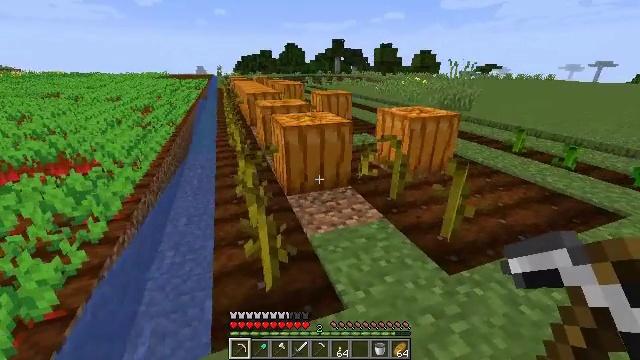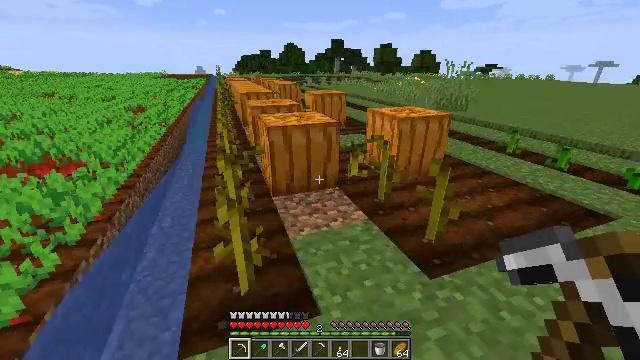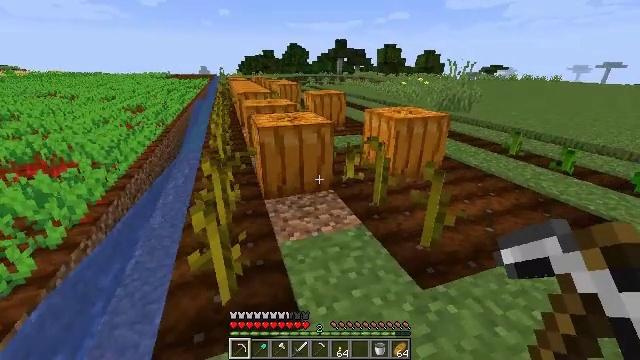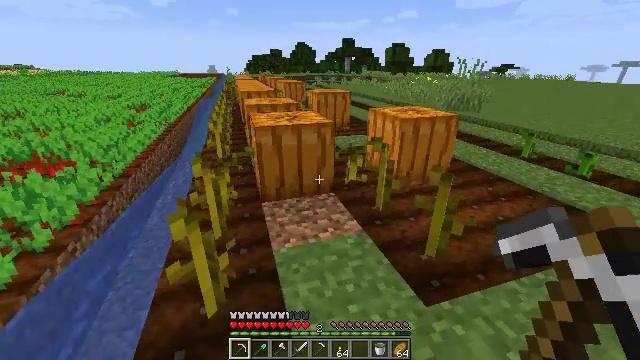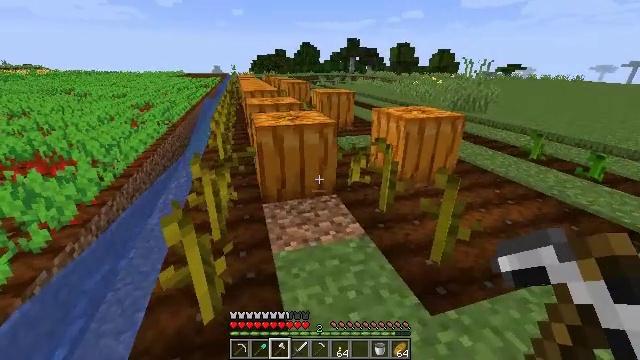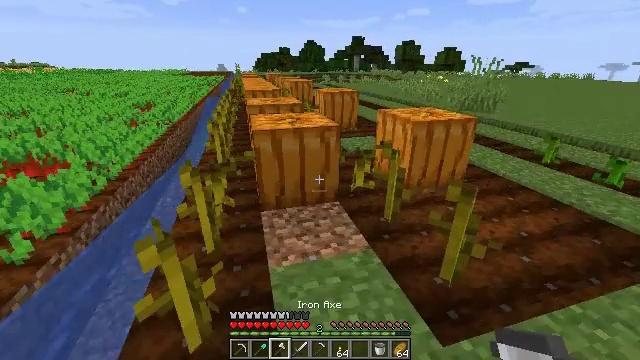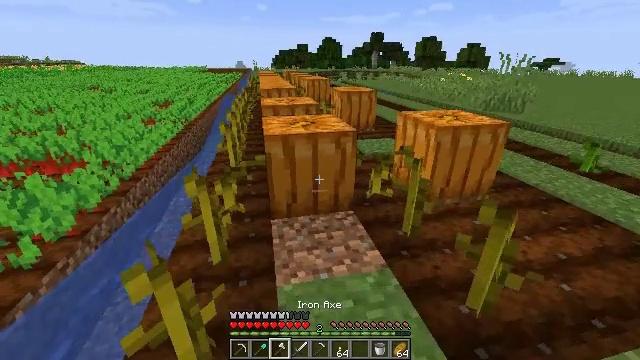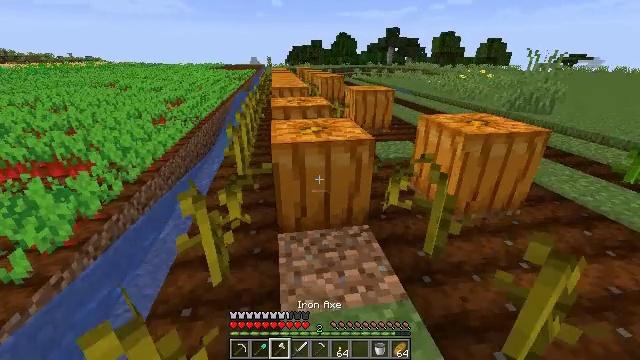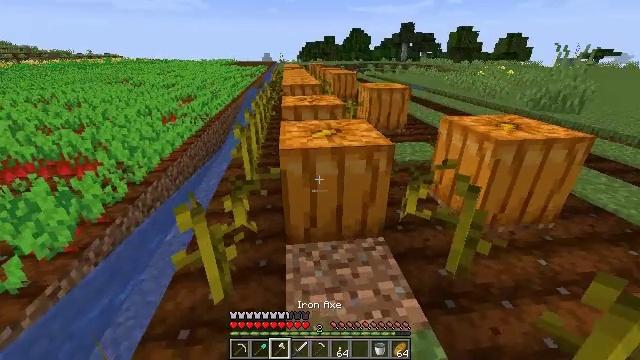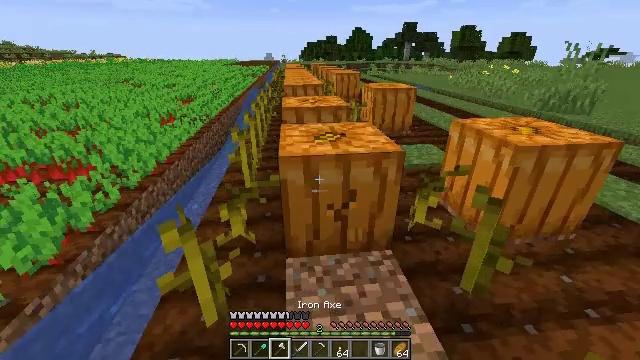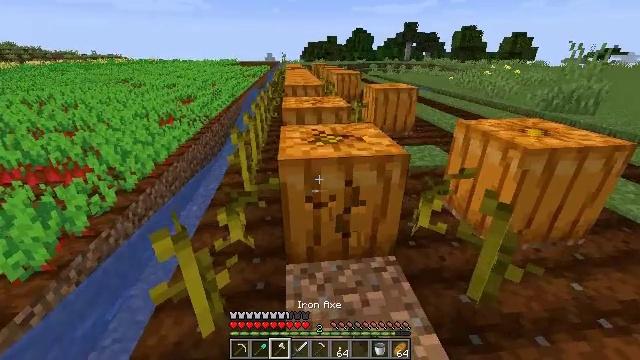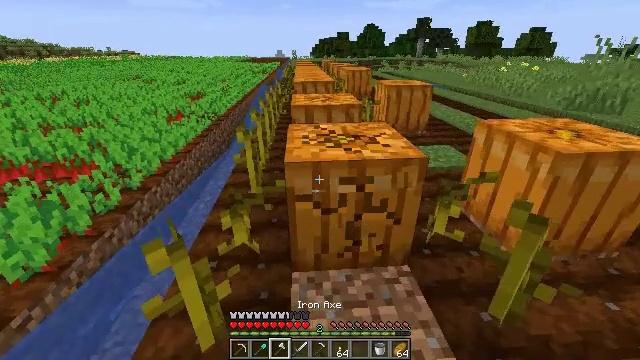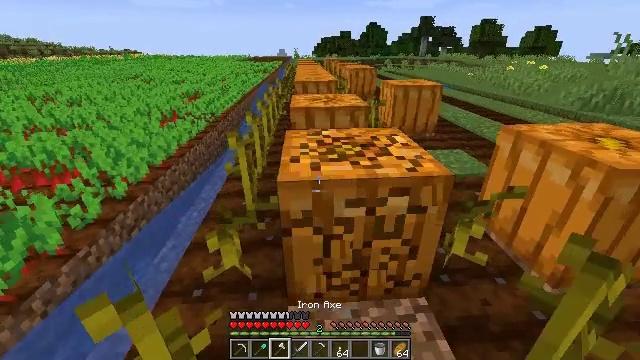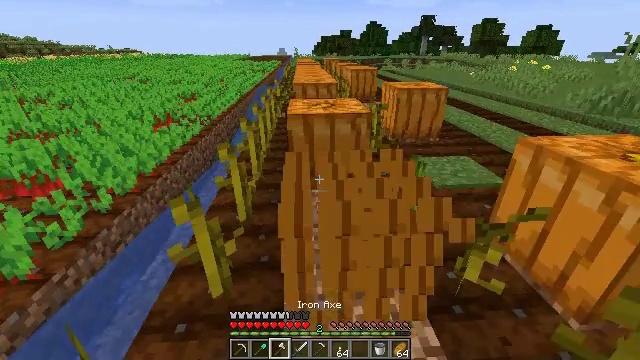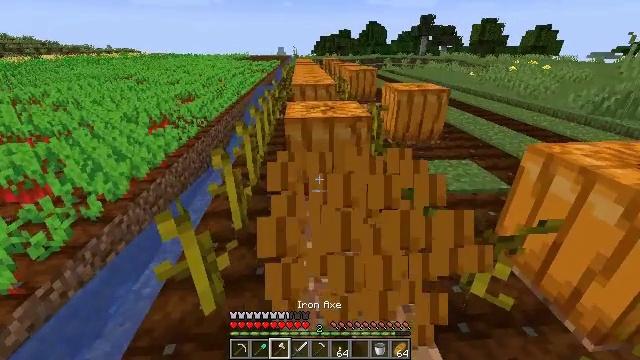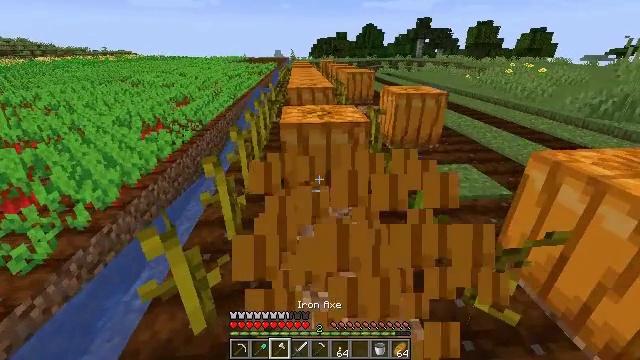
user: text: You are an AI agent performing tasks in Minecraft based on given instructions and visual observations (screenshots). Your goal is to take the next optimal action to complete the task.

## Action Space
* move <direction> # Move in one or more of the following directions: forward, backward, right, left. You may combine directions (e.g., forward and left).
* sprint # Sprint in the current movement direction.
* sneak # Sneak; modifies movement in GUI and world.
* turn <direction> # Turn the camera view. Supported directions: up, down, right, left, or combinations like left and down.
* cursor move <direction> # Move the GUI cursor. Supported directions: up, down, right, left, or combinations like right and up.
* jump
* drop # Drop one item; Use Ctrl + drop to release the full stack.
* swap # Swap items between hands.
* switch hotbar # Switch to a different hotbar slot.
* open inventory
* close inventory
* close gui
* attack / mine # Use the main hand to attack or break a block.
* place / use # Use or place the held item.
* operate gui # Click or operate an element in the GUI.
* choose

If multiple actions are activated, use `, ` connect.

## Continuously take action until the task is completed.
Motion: motion action
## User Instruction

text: Attack the pumpkin to gather it.
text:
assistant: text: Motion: move forward and move right
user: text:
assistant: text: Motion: move forward
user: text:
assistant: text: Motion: move forward, turn left
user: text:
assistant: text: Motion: move forward, switch to hotbar 3
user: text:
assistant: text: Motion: move forward, switch to hotbar 3
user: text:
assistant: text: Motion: move forward, turn left, switch to hotbar 3
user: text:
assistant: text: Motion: move forward, turn left, switch to hotbar 3
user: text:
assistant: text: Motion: move forward, turn left
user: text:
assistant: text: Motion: move forward, attack / mine
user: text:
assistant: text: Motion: move forward, attack / mine
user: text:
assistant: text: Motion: move forward, turn left, attack / mine
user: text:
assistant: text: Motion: move forward, attack / mine
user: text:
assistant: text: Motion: move forward, attack / mine
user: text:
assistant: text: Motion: move forward, attack / mine
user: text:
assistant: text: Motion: move forward, attack / mine
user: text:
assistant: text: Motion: move forward, turn up, attack / mine
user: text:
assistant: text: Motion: move forward, turn up, attack / mine
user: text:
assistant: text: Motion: move forward, attack / mine
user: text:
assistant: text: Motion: move forward, attack / mine
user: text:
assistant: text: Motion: move forward, attack / mine
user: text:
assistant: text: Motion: move forward, attack / mine
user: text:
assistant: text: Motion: move forward, attack / mine
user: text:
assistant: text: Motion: move forward, attack / mine
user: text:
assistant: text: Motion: attack / mine
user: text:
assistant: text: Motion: turn down, attack / mine
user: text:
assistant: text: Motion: attack / mine
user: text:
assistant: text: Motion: move forward, attack / mine
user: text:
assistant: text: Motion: move forward, attack / mine
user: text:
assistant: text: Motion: move forward, attack / mine
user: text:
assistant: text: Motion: move forward, attack / mine